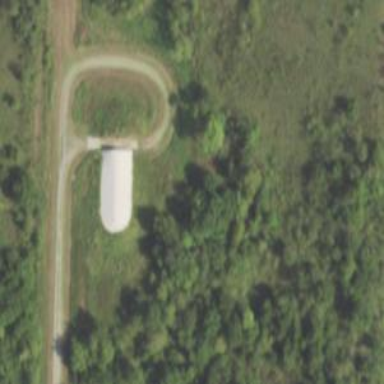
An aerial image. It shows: Military bunker for protection and defense.